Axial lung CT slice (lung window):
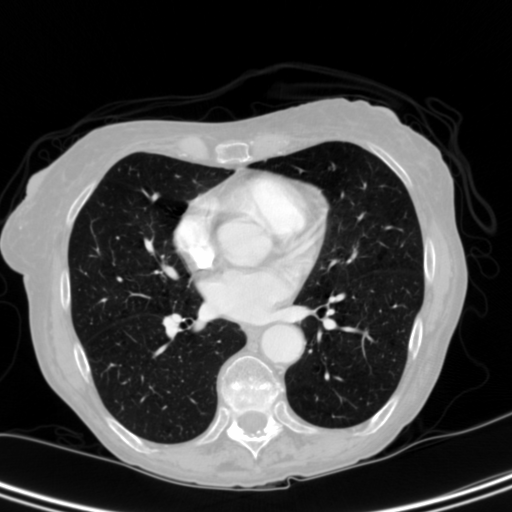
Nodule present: no